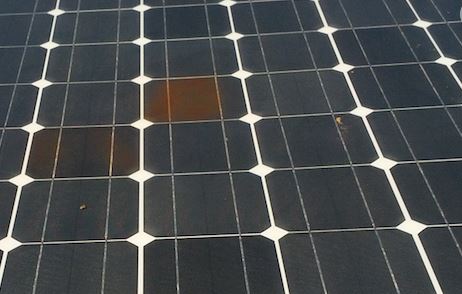
Label: Electrical-damage